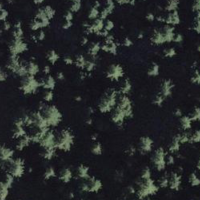
EUNIS habitat code: 43
Species observed at this site:
Cirsium vulgare
Nucifraga caryocatactes